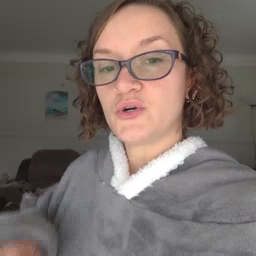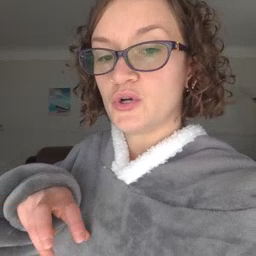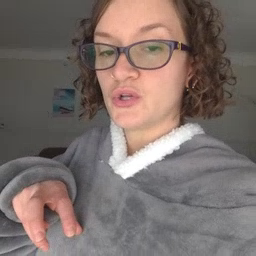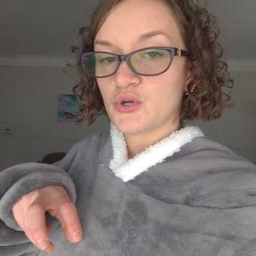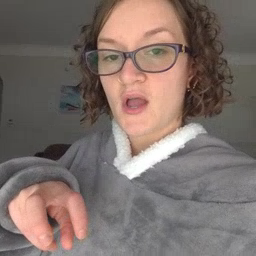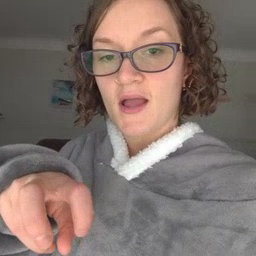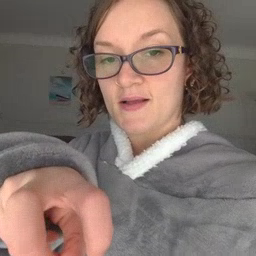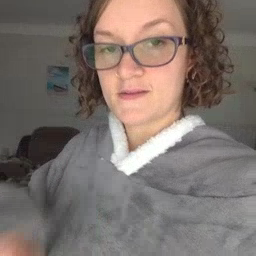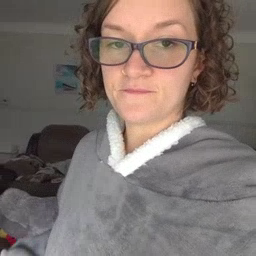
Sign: ride